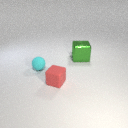
large green metal cube behind small cyan rubber sphere